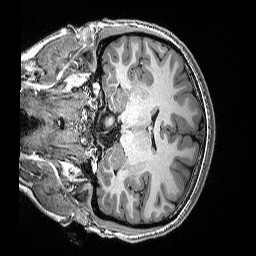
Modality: T1w
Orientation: coronal
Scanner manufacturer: siemens
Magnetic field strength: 3 T
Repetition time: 2.53 s
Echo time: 0.0033 s